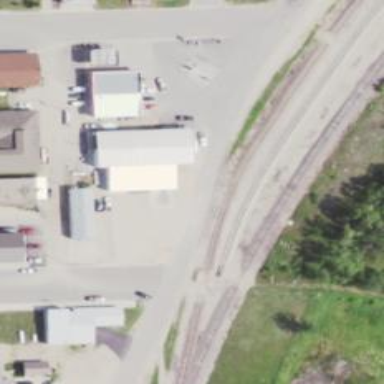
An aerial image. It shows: Single track railway siding.